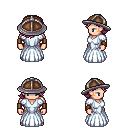
a pixel art fantasy rpg character, male body template, human, light skin, underdress, teal pants, white blonde swoop hairstyle, chain helm, leather bracers, maroon shoes, four views (front, back, left, right), 2x2 character sprite sheet, small pixel art, hard edges, no anti-aliasing